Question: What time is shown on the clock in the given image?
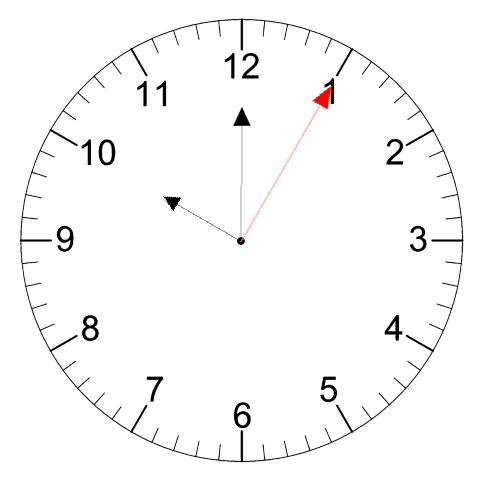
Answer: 10:00:05